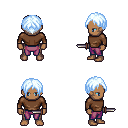
a pixel art fantasy rpg character, male body template, human, dark skin, brown long-sleeve shirt, magenta pants, white cyan parted hairstyle, dagger, four views (front, back, left, right), 2x2 character sprite sheet, small pixel art, hard edges, no anti-aliasing